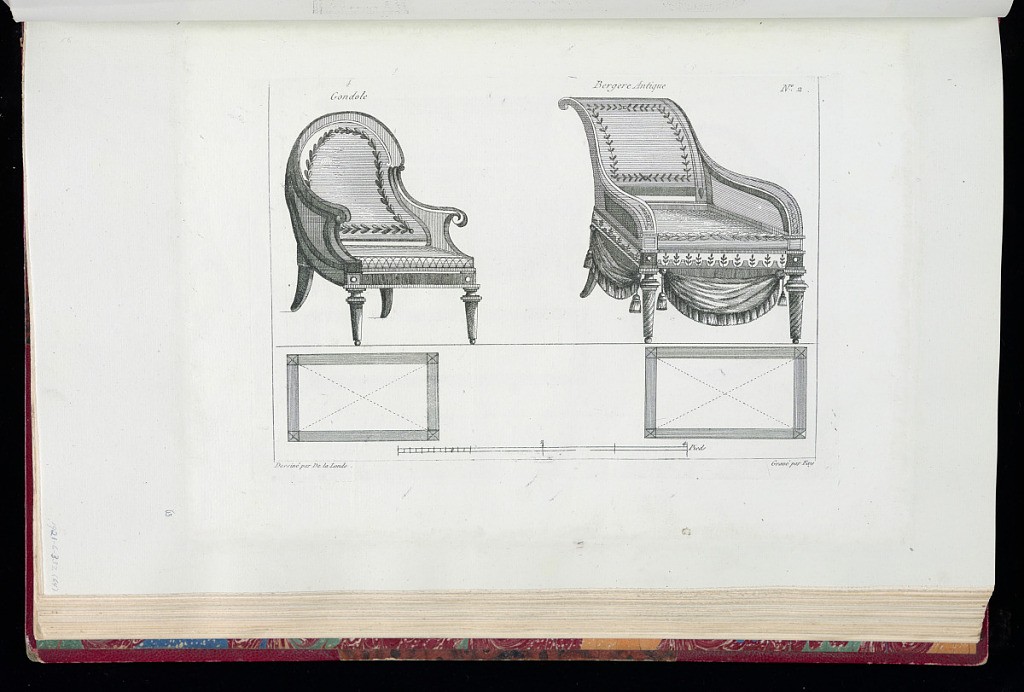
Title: Designs and Plans for Chairs
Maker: Richard de Lalonde, French, active 1780–96
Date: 1780-1789
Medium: Etching on off-white laid paper
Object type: Print
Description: Designs for two armchairs with the plans of the chair seats below. The chairs are decorated with ornament motifs including branches, drapery, and tassel. The plate is signed and numbered.